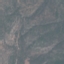
Land use / land cover class: HerbaceousVegetation